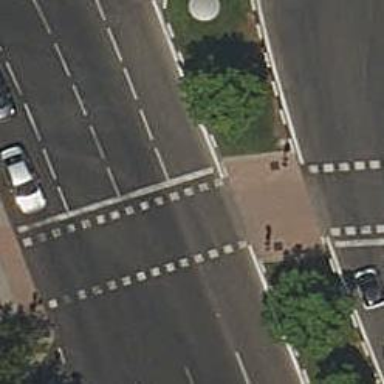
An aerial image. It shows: Crossing with traffic signals.